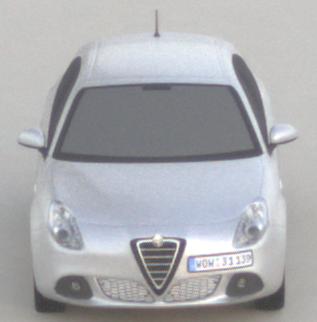
Make: Alfa Romeo
Model: Giulietta 1.4 TB 16V
Detailed model: Giulietta (940)
Model produced from: 2010/05
Model produced until: 2013/03
Doors: 5
Color: white
Road condition: dry road
Daytime: sunrise or sunset
Contrast: low contrast